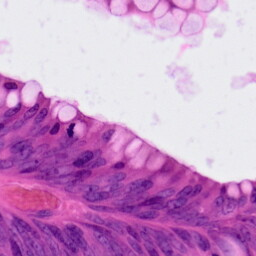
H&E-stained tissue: Colon